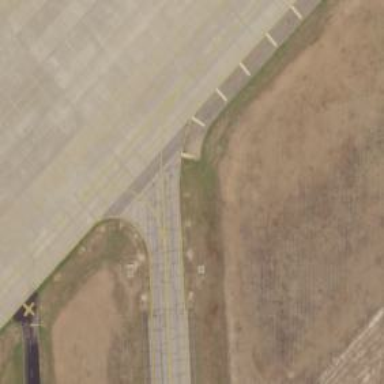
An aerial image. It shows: View of taxiway at the airport.